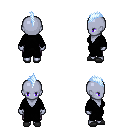
a pixel art fantasy rpg character, female body template, dark elf, purple skin, black robe, metal pants, white cyan mohawk hairstyle, gray slippers, four views (front, back, left, right), 2x2 character sprite sheet, small pixel art, hard edges, no anti-aliasing